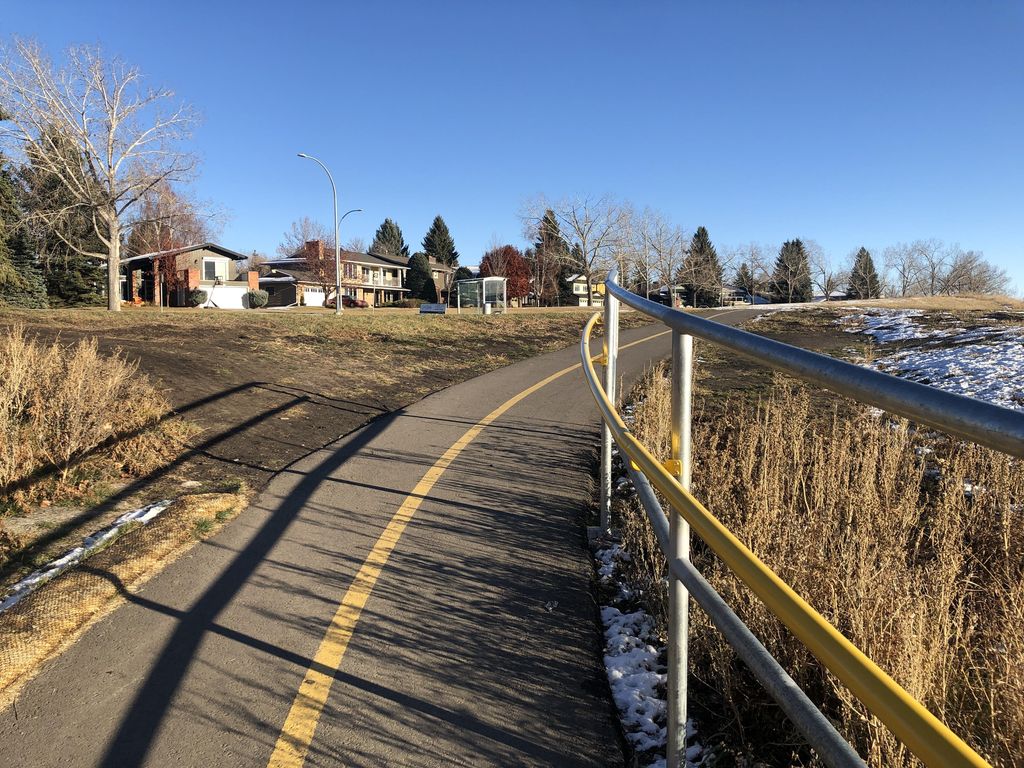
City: calgary